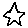
Label: star